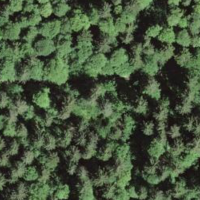
EUNIS habitat code: 44
Species observed at this site:
Petasites albus